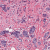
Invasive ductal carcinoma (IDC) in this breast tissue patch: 0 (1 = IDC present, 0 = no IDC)